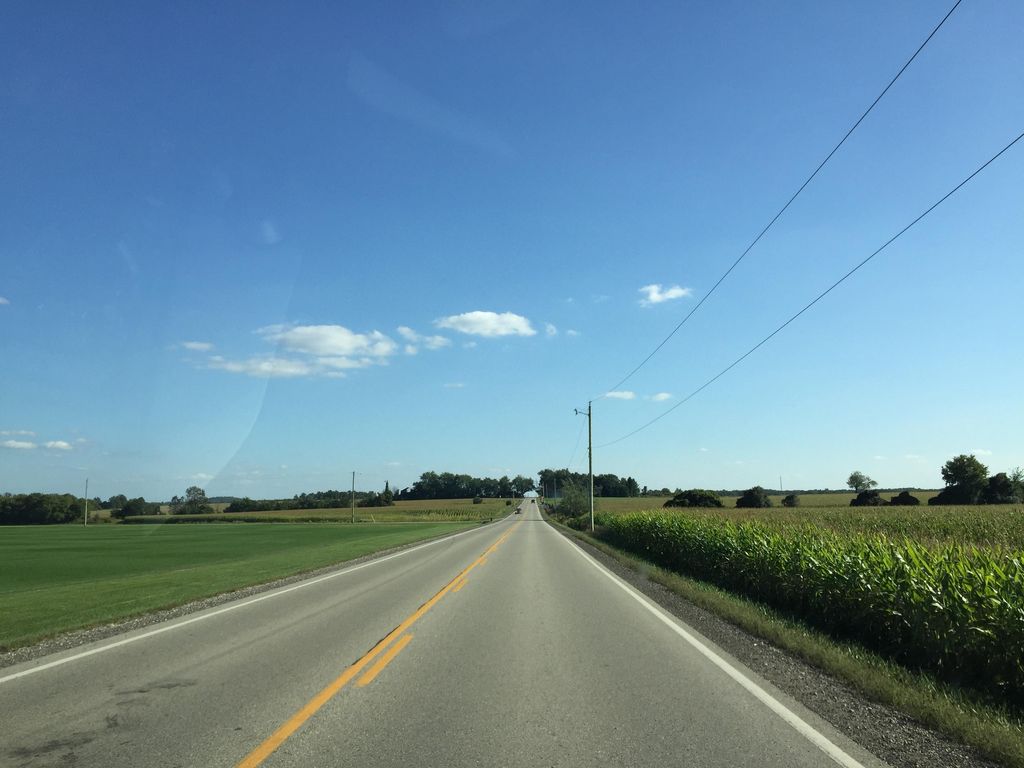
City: kitchener-waterloo